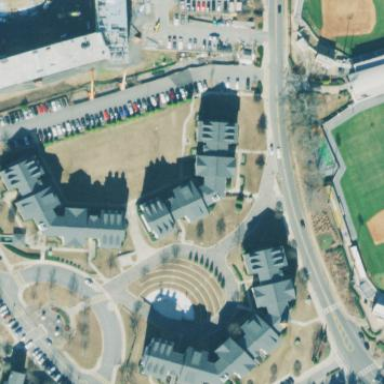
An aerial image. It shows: Dormitory building.